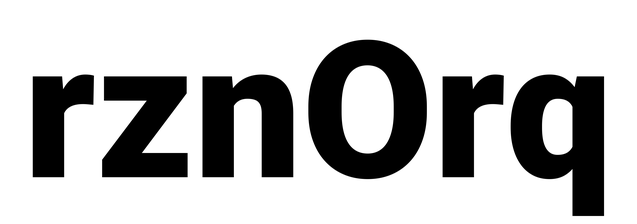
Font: Roboto_Black